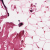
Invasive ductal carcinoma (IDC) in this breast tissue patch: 0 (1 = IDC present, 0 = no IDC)